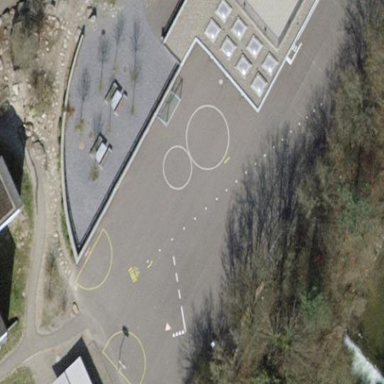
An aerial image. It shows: Pedestrian path with asphalt surface.